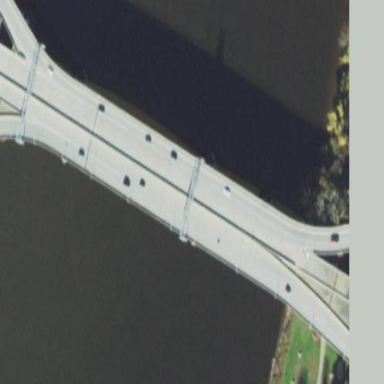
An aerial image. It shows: Man-made bridge.